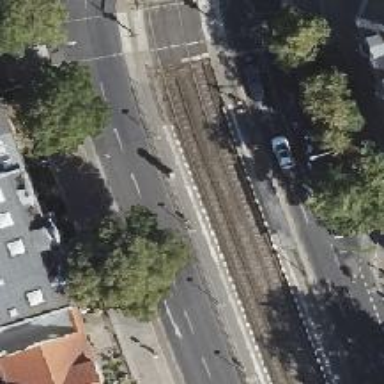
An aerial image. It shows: Platform for public transport with shelter. It is tram platform.